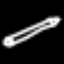
Label: pencil